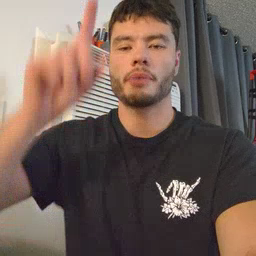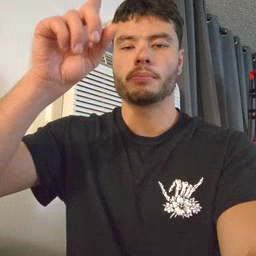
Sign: up